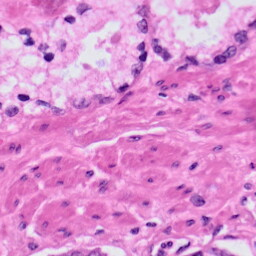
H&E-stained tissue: Prostate